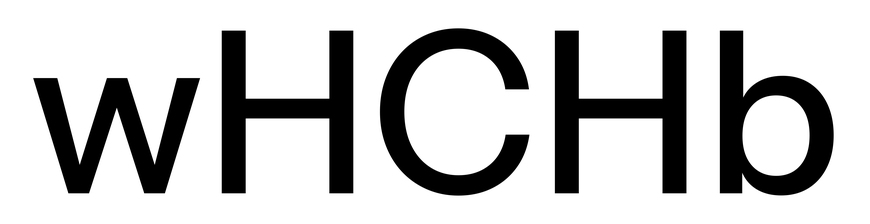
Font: InstrumentSans_Medium